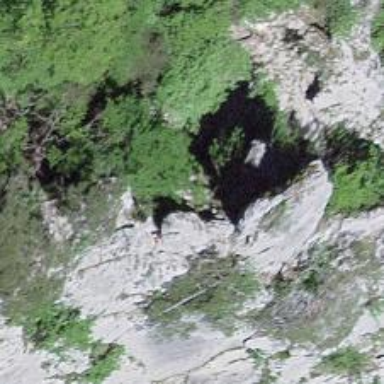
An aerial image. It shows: Arete in nature.